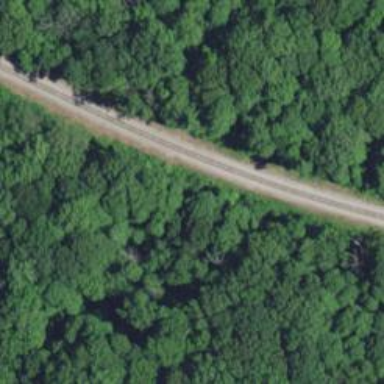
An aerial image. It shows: Railway track.